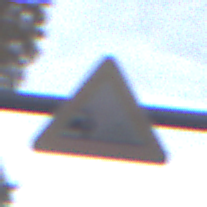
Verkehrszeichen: SplittSchotter
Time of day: MorningAfternoon
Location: Outdoor (Suburban)
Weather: PartlyCloudy
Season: NotSpecified
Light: Natural